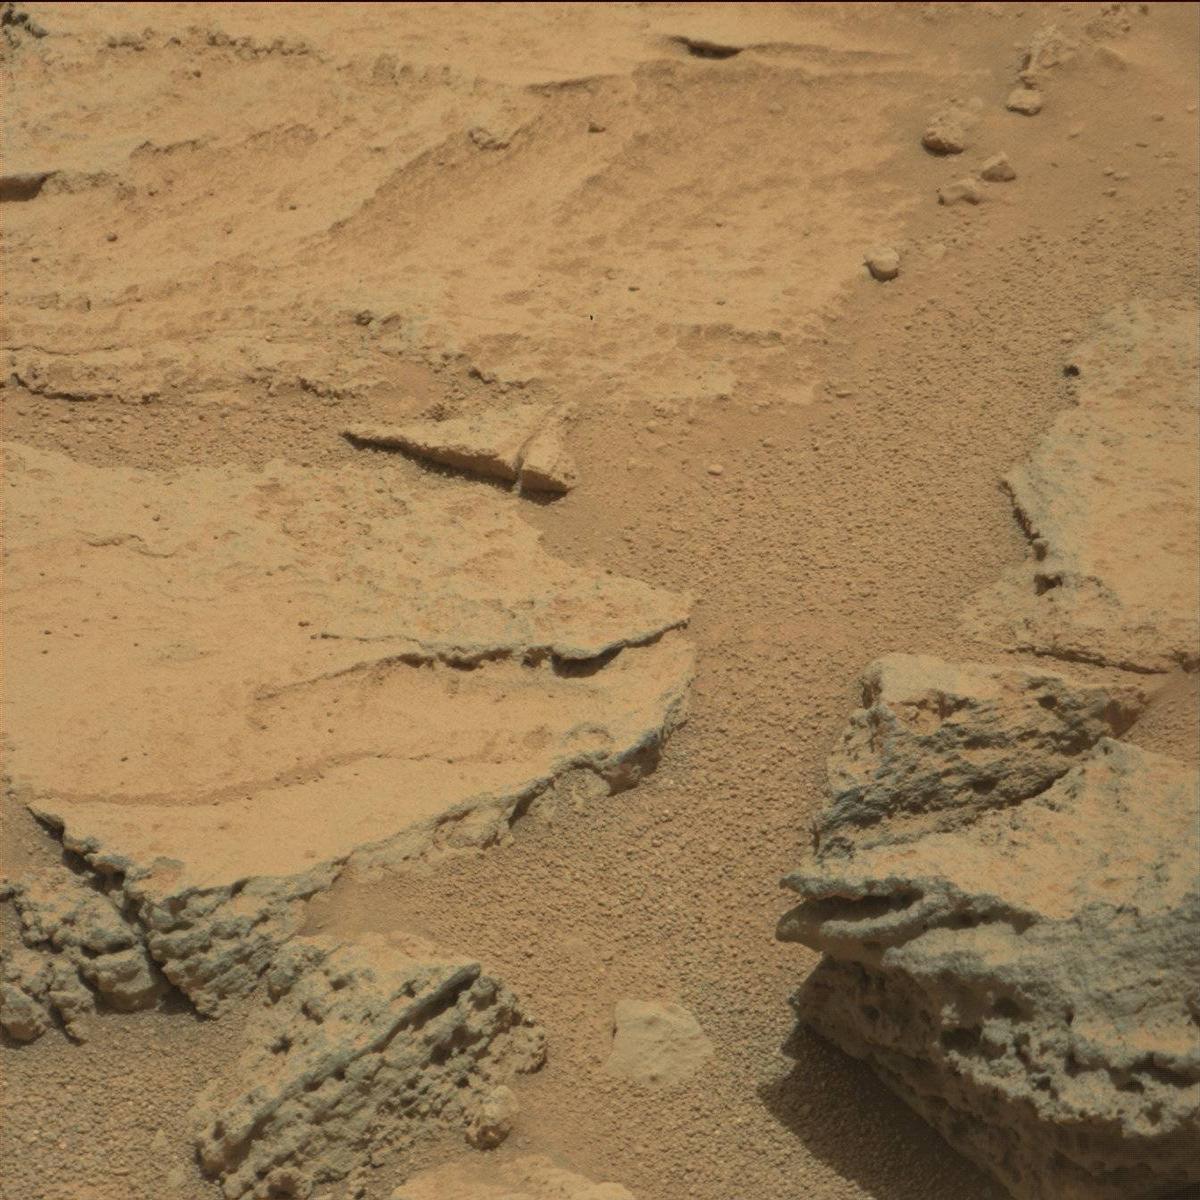
Terrain classes present: Bedrock, Sand / Soil